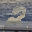
Label: 2